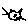
Label: cat